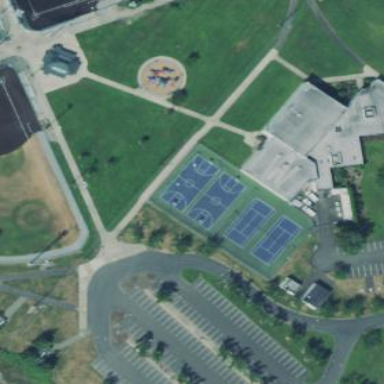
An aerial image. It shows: Basketball court located in leisure land pitch.